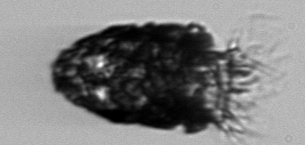
Label: Stenosemella_pacifica